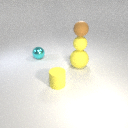
small yellow rubber cylinder to the right of small cyan metal sphere